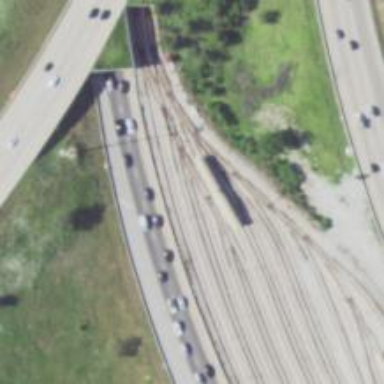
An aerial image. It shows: Yard area with electrified rail tracks.